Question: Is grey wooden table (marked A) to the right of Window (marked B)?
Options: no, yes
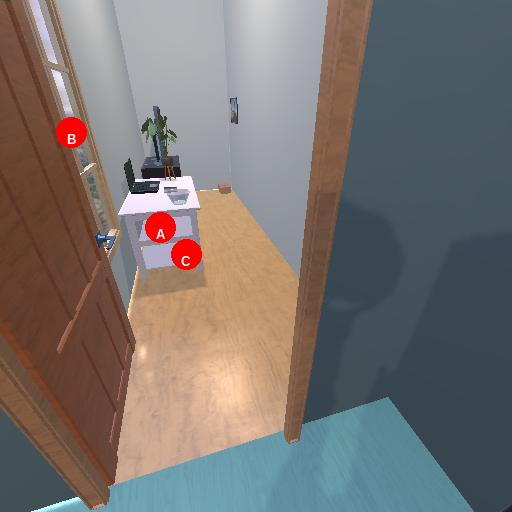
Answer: no